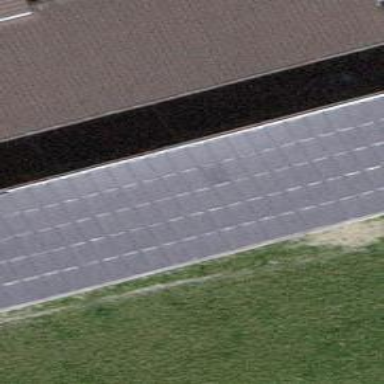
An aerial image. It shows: Solar photovoltaic panel generator.